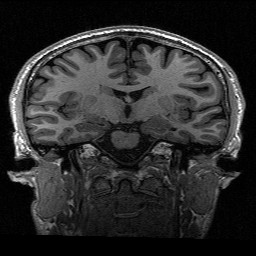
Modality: T1w
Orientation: sagittal